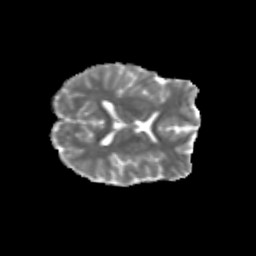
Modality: MD
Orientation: axial
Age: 31
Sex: female
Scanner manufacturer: siemens
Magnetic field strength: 3 T
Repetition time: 3.5 s
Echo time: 0.125 s